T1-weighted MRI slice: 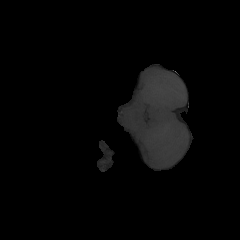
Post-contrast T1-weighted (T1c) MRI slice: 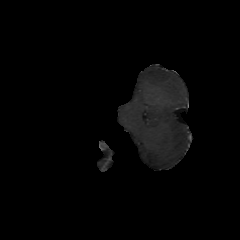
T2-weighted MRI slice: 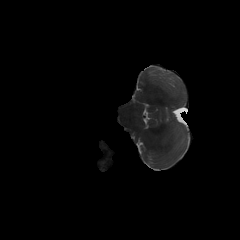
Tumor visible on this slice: no